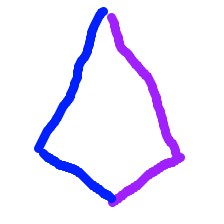
Shape: kite